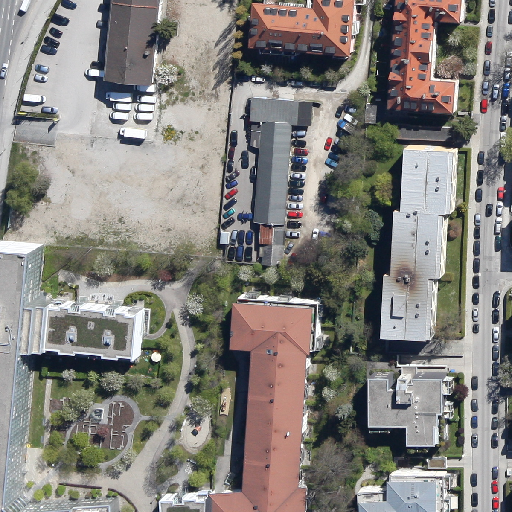
Referring expression: vehicle driving on the road